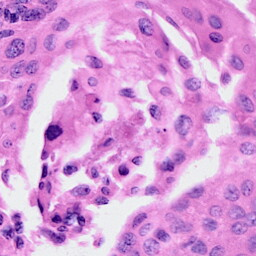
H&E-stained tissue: Cervix